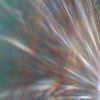
Label: sunburn